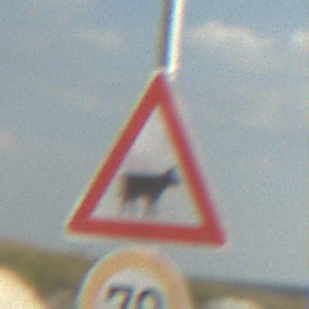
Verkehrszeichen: ViehtriebLinks
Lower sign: Geschwindigkeit70
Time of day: MorningAfternoon
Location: Outdoor (Beach)
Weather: PartlyCloudy
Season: NotSpecified
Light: Natural